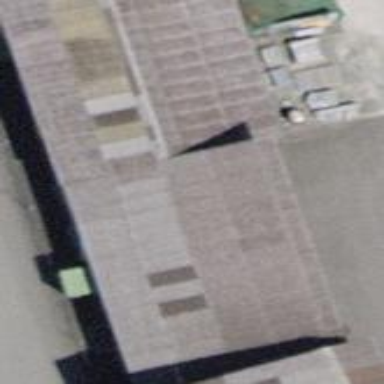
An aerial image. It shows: Industrial building.